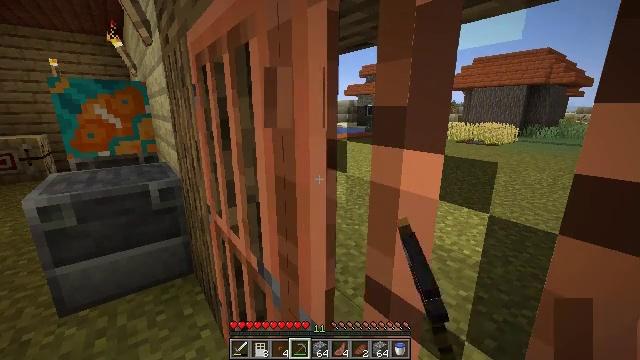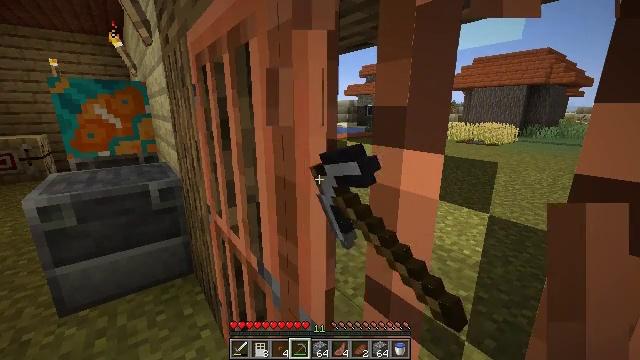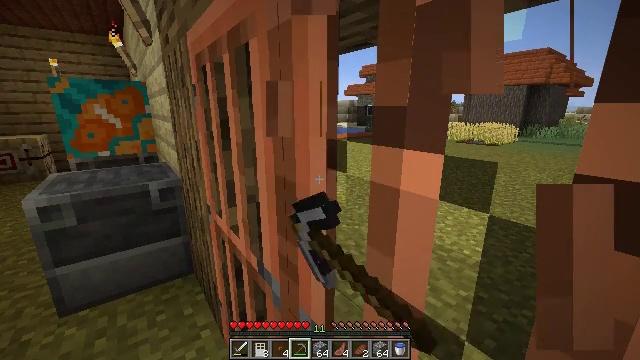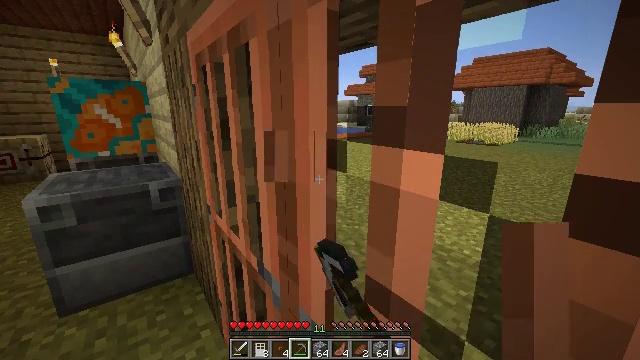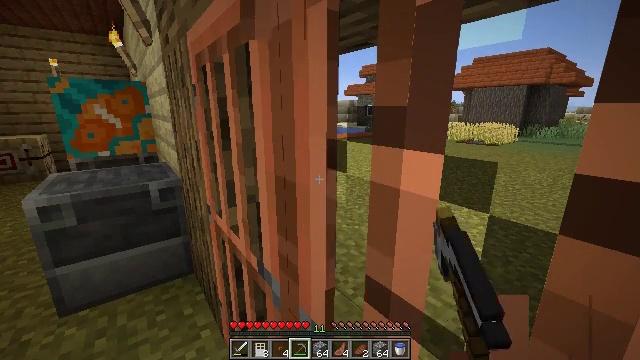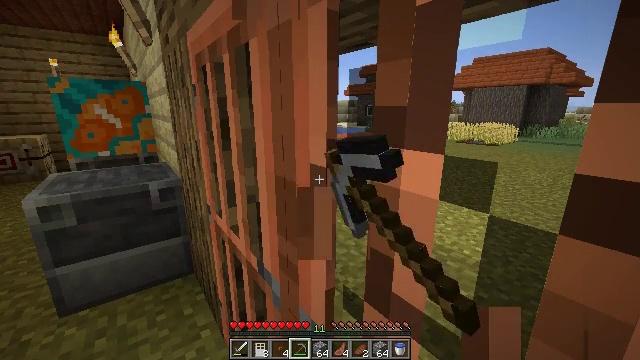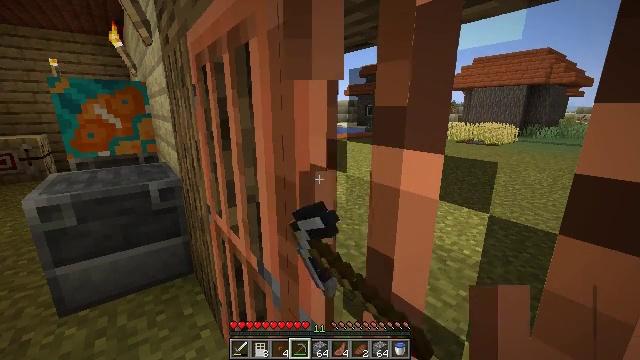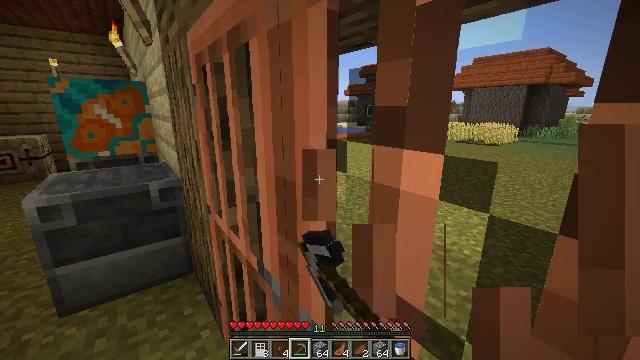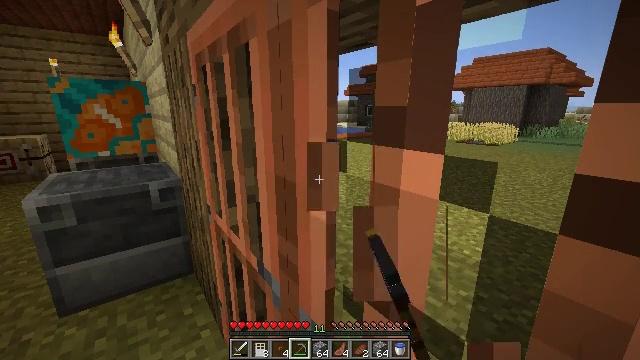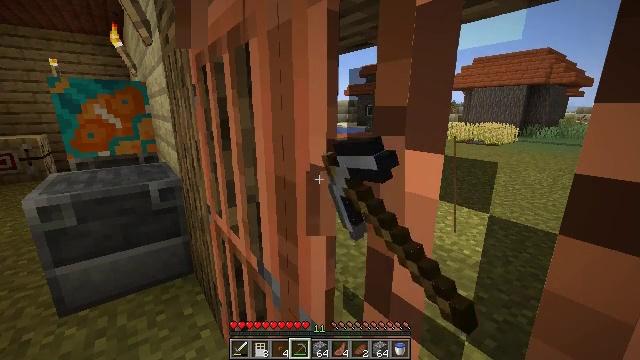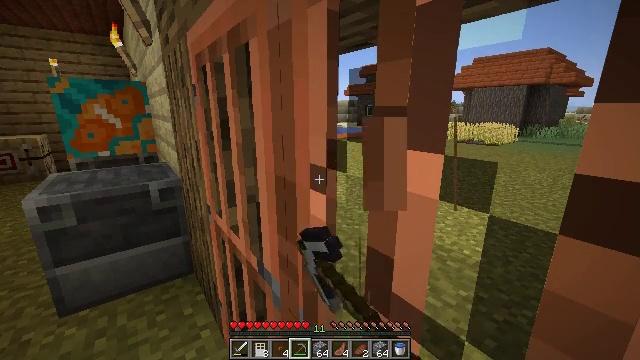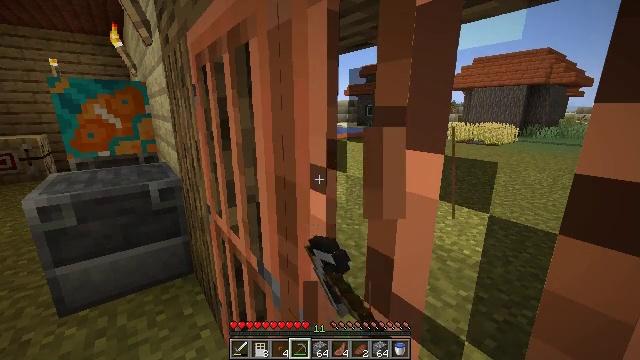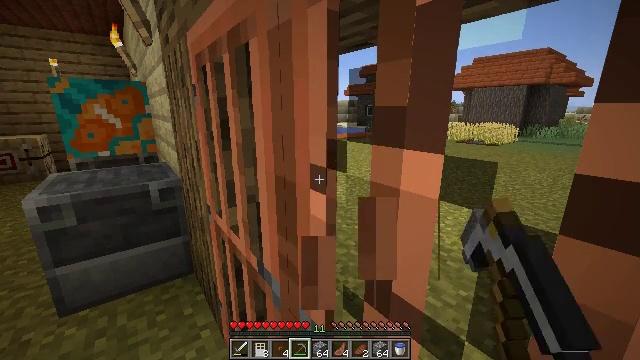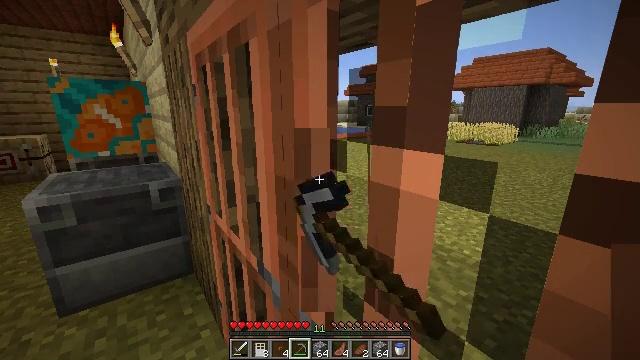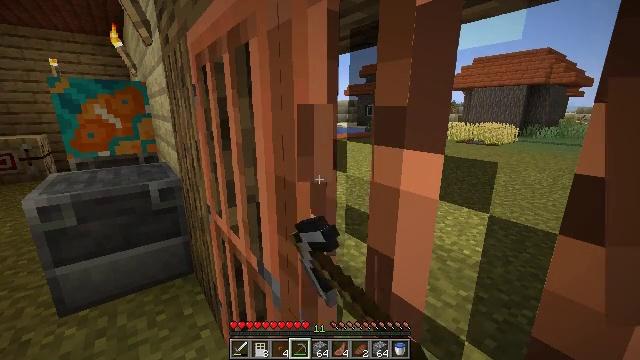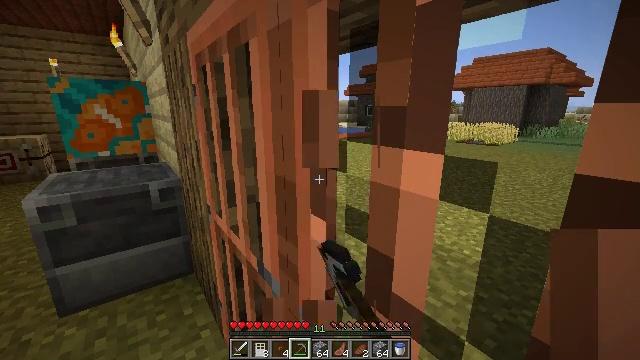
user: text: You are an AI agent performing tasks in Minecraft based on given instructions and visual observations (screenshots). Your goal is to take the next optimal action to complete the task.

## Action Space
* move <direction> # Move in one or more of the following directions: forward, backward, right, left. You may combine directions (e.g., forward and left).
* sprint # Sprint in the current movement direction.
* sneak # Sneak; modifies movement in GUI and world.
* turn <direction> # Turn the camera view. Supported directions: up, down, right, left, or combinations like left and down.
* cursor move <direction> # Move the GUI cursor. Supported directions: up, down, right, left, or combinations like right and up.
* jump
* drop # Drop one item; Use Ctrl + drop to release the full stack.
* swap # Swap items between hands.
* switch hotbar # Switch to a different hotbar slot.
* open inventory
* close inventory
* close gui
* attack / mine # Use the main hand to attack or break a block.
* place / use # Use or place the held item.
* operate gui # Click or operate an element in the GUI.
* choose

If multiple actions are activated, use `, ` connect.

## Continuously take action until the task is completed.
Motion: motion action
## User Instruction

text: Mine the acacia door to collect it.
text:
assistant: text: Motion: attack / mine
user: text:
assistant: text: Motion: attack / mine
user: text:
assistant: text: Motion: attack / mine
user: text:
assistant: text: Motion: attack / mine
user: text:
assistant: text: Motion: attack / mine
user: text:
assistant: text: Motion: attack / mine
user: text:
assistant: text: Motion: attack / mine
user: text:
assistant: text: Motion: attack / mine
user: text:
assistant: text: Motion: attack / mine
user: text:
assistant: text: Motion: attack / mine
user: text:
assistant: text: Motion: attack / mine
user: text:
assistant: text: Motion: attack / mine
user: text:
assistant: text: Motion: attack / mine
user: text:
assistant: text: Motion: attack / mine
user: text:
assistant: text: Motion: attack / mine
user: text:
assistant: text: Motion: attack / mine
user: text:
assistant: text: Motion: attack / mine
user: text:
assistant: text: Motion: attack / mine
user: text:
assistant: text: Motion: attack / mine
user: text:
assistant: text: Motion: attack / mine
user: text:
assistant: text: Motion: attack / mine
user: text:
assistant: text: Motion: attack / mine
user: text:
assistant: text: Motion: attack / mine
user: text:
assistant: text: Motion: attack / mine
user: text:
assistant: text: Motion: attack / mine
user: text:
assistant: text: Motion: attack / mine
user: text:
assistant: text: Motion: attack / mine
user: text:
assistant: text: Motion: attack / mine
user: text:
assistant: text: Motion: attack / mine
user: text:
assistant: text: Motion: attack / mine